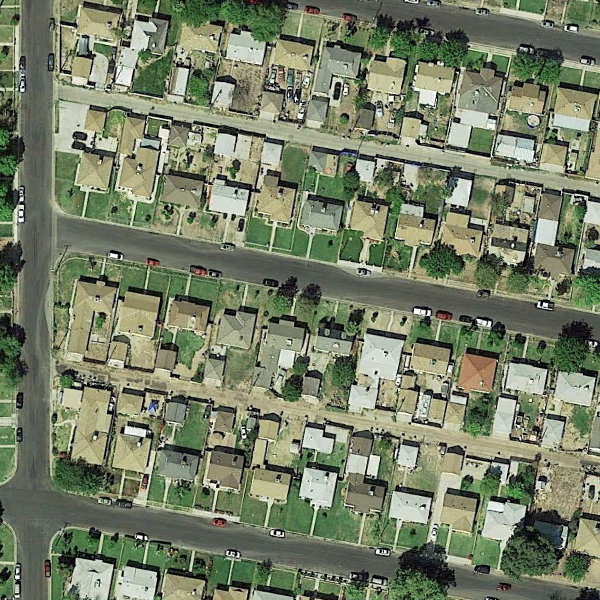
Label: DenseResidential